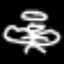
Label: angel